Field crop: tomato
Growth stage: 2
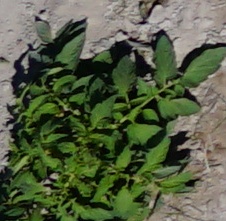
Species: tomato